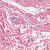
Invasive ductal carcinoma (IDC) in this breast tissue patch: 0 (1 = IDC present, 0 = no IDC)